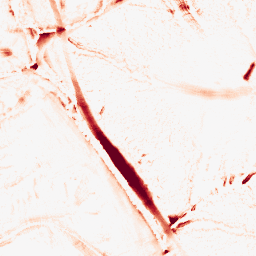
Category: morphological
Decomposition family: morphological
Decomposition parameters: operation: opening
size: 10
Upsampling method: bicubic_3x
Upsampling parameters: scale: 3
Upsampling scale: 3